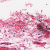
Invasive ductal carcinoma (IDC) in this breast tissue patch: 0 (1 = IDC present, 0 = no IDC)